Interaction volume radius: 5 \u00c5
Interaction volume height: 35 \u00c5
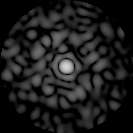
Disorder parameter: 0.8439